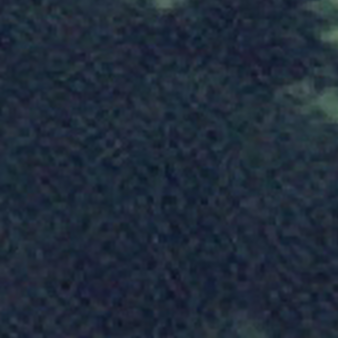
Label: other